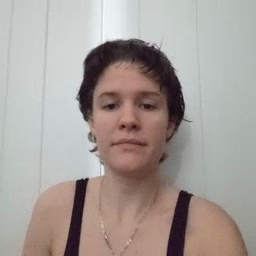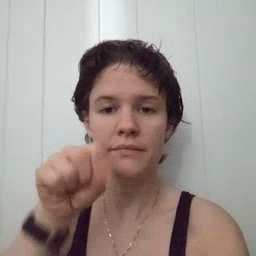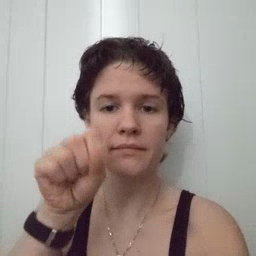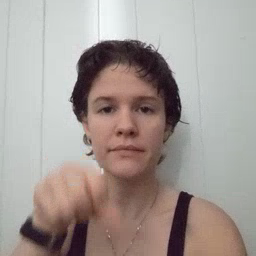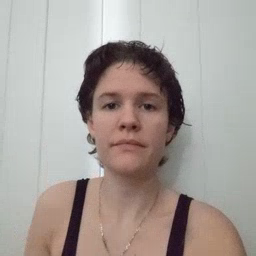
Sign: carrot